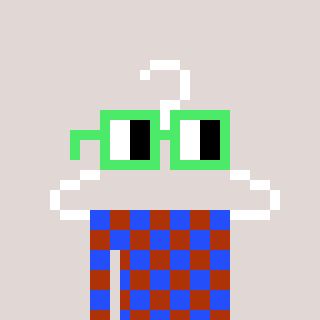
a pixel art character with square light green glasses, a hanger-shaped head and a hotbrown-colored body on a warm background